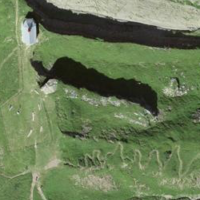
EUNIS habitat code: 26
Species observed at this site:
Parnassia palustris
Phyllopertha horticola
Pyrrhocorax graculus